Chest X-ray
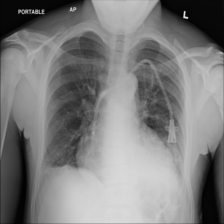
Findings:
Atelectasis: negative
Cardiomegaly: negative
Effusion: positive
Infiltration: positive
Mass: negative
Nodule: negative
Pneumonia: negative
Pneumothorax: negative
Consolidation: negative
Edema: negative
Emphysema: negative
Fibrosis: negative
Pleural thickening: negative
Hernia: negative